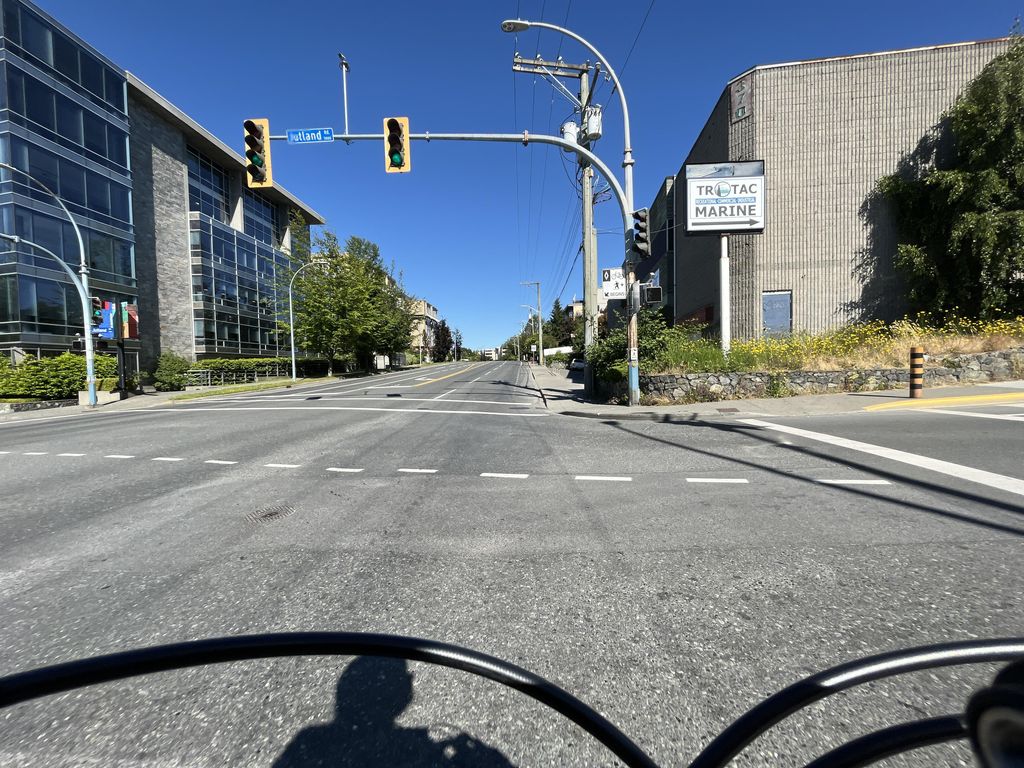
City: victoria